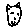
Label: cat